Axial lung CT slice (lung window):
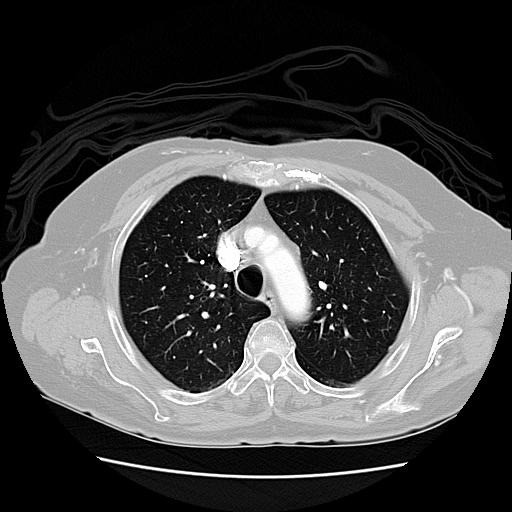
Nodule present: no